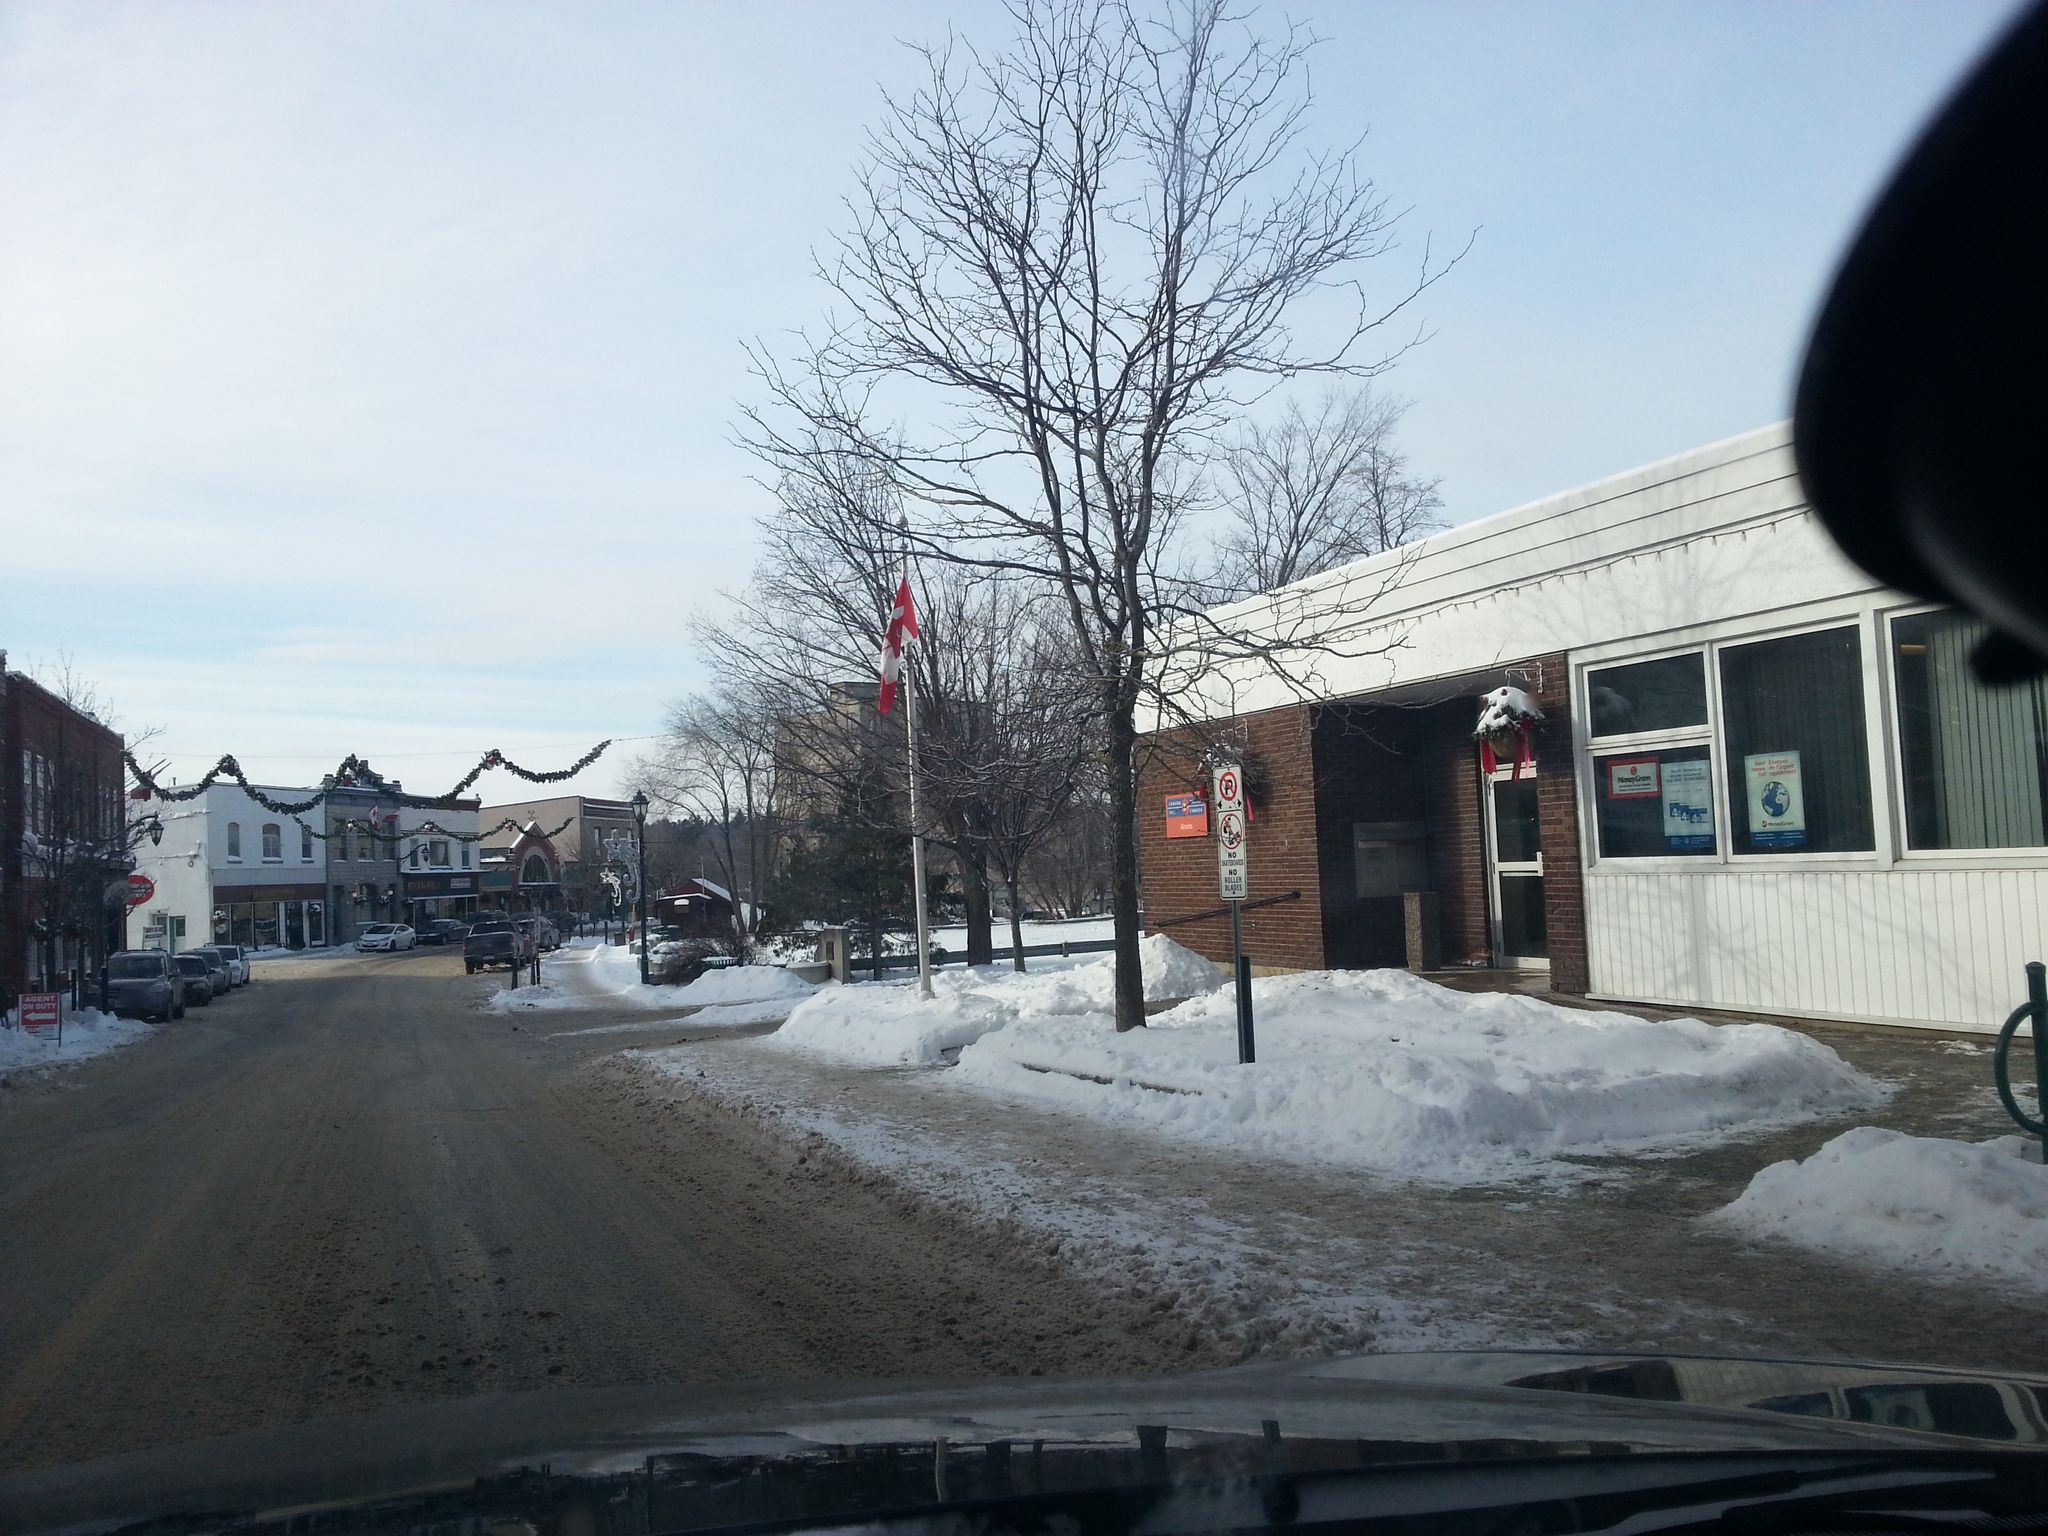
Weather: snowy
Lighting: day
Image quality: slightly poor
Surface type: driving surface
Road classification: footway
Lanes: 2.0
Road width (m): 1.5
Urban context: rural cluster
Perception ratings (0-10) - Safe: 5.93, Lively: 7.78, Beautiful: 5.78, Boring: 1.57, Depressing: 4.03, Wealthy: 4.89